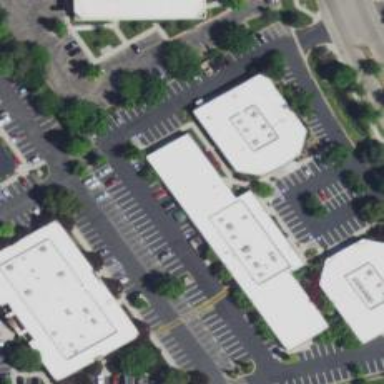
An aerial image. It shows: Commercial building.